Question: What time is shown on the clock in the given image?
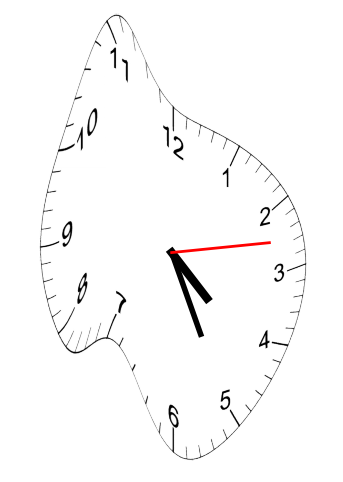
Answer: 04:25:13